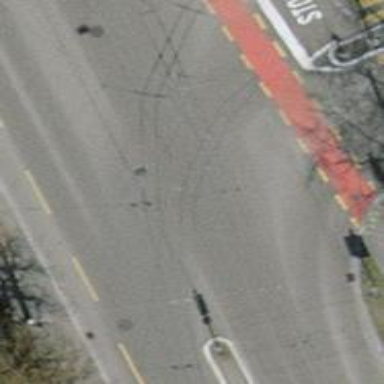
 there is trolley wire running backwards."